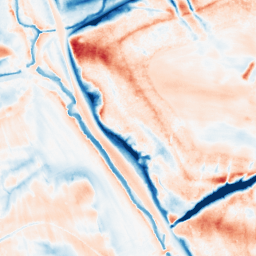
Category: classical
Decomposition family: gaussian_anisotropic
Decomposition parameters: sigma_x: 5
sigma_y: 10
Upsampling method: cubic_mitchell
Upsampling parameters: scale: 8
Upsampling scale: 8